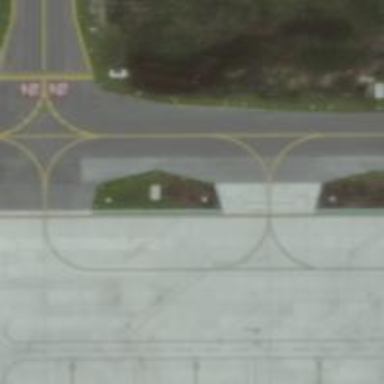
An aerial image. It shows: View of taxiway at the airport.